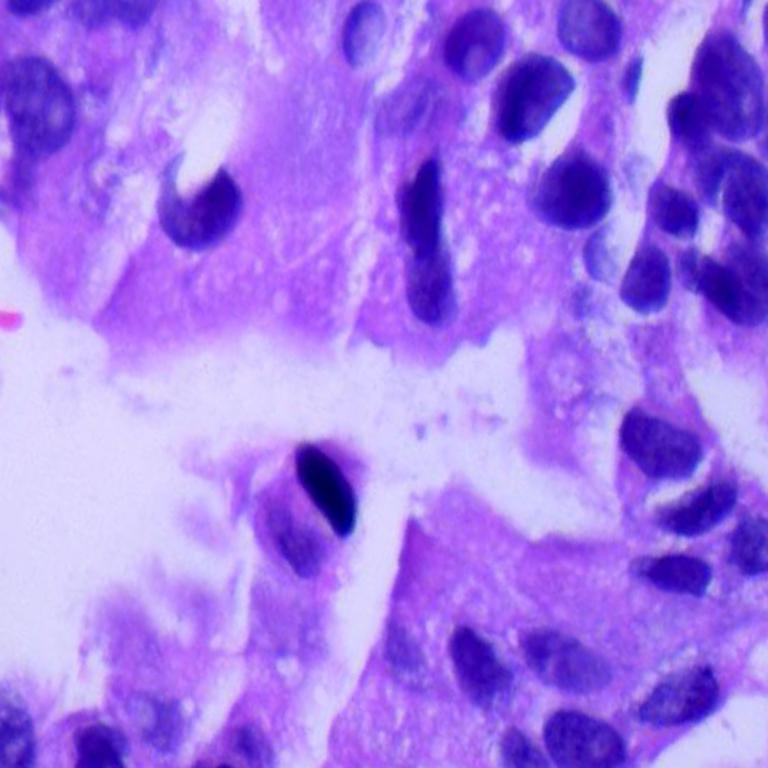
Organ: lung
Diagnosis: adenocarcinomas